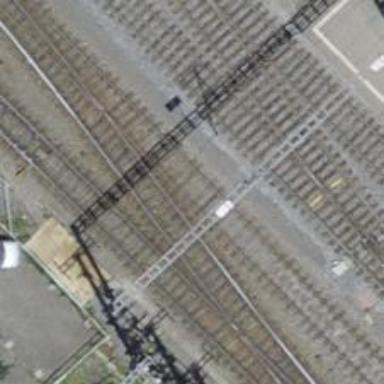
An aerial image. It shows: Rail siding with electrified tracks using contact line.